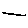
Label: line